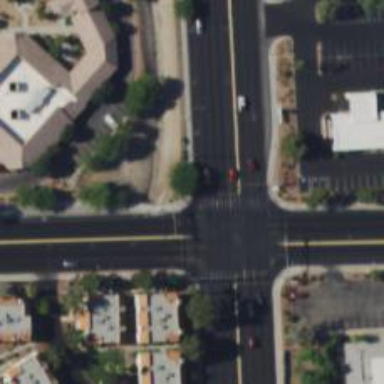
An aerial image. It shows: Solid stop line on the road.